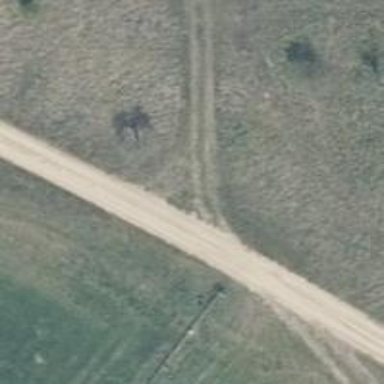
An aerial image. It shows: Sandy track road with grade4 tracktype.